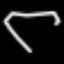
Label: diamond